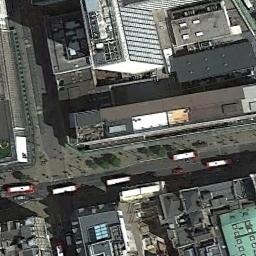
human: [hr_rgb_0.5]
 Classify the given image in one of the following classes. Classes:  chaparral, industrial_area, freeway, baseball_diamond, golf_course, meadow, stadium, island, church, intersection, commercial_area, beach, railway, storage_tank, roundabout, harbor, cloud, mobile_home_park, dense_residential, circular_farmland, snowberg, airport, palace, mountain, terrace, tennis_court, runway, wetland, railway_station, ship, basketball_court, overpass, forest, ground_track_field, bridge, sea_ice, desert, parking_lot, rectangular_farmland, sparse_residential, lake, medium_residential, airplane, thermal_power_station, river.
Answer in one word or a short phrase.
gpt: commercial_area